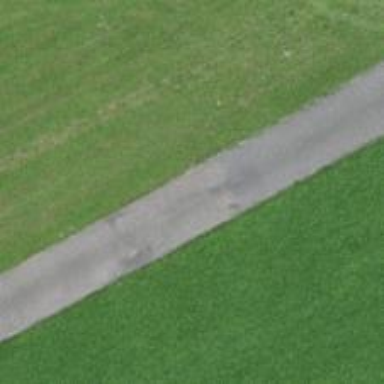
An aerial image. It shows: Concrete service road in agricultural area.